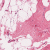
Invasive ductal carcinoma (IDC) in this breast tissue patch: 0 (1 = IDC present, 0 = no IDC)